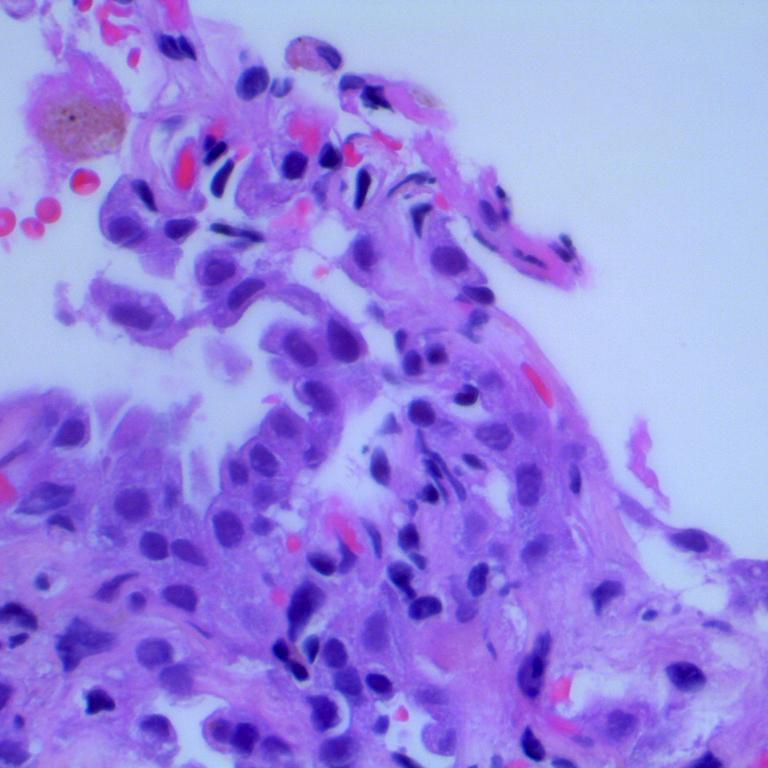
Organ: lung
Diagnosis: adenocarcinomas